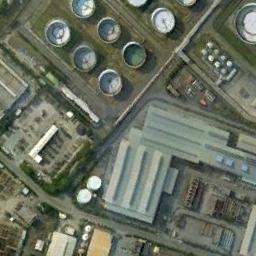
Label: storage_tank